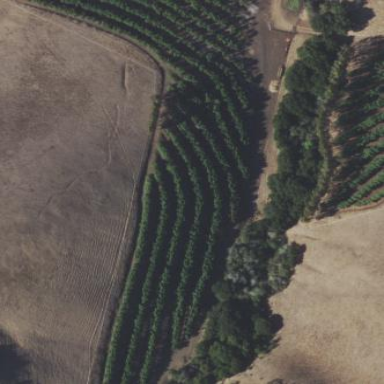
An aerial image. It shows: Orchard.